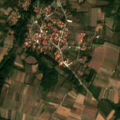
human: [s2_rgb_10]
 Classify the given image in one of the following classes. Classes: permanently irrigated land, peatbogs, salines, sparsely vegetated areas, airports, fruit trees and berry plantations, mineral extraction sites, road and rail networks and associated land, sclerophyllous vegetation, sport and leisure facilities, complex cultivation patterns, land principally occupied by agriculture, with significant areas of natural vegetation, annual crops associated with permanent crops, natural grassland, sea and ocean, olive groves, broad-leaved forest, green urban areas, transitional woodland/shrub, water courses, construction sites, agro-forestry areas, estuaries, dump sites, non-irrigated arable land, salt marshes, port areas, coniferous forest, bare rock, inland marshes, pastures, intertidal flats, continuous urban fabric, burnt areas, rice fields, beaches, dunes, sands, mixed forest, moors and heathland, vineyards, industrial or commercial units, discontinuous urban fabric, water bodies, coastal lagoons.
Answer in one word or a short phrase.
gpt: discontinuous urban fabric, complex cultivation patterns, land principally occupied by agriculture, with significant areas of natural vegetation, broad-leaved forest